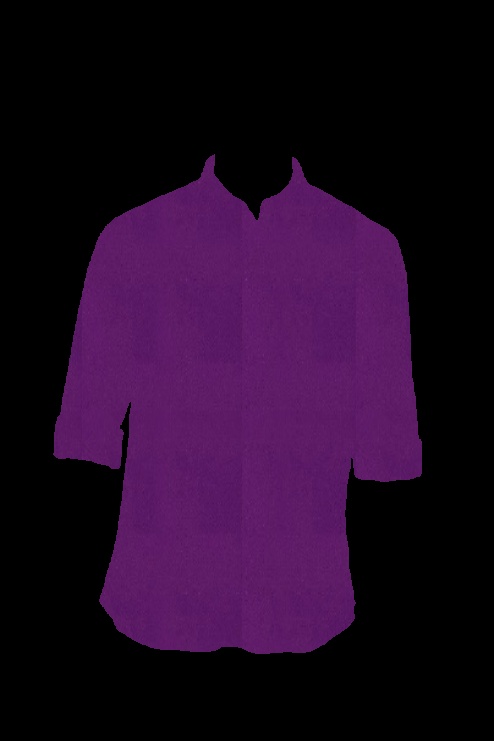
purple shirt